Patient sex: M
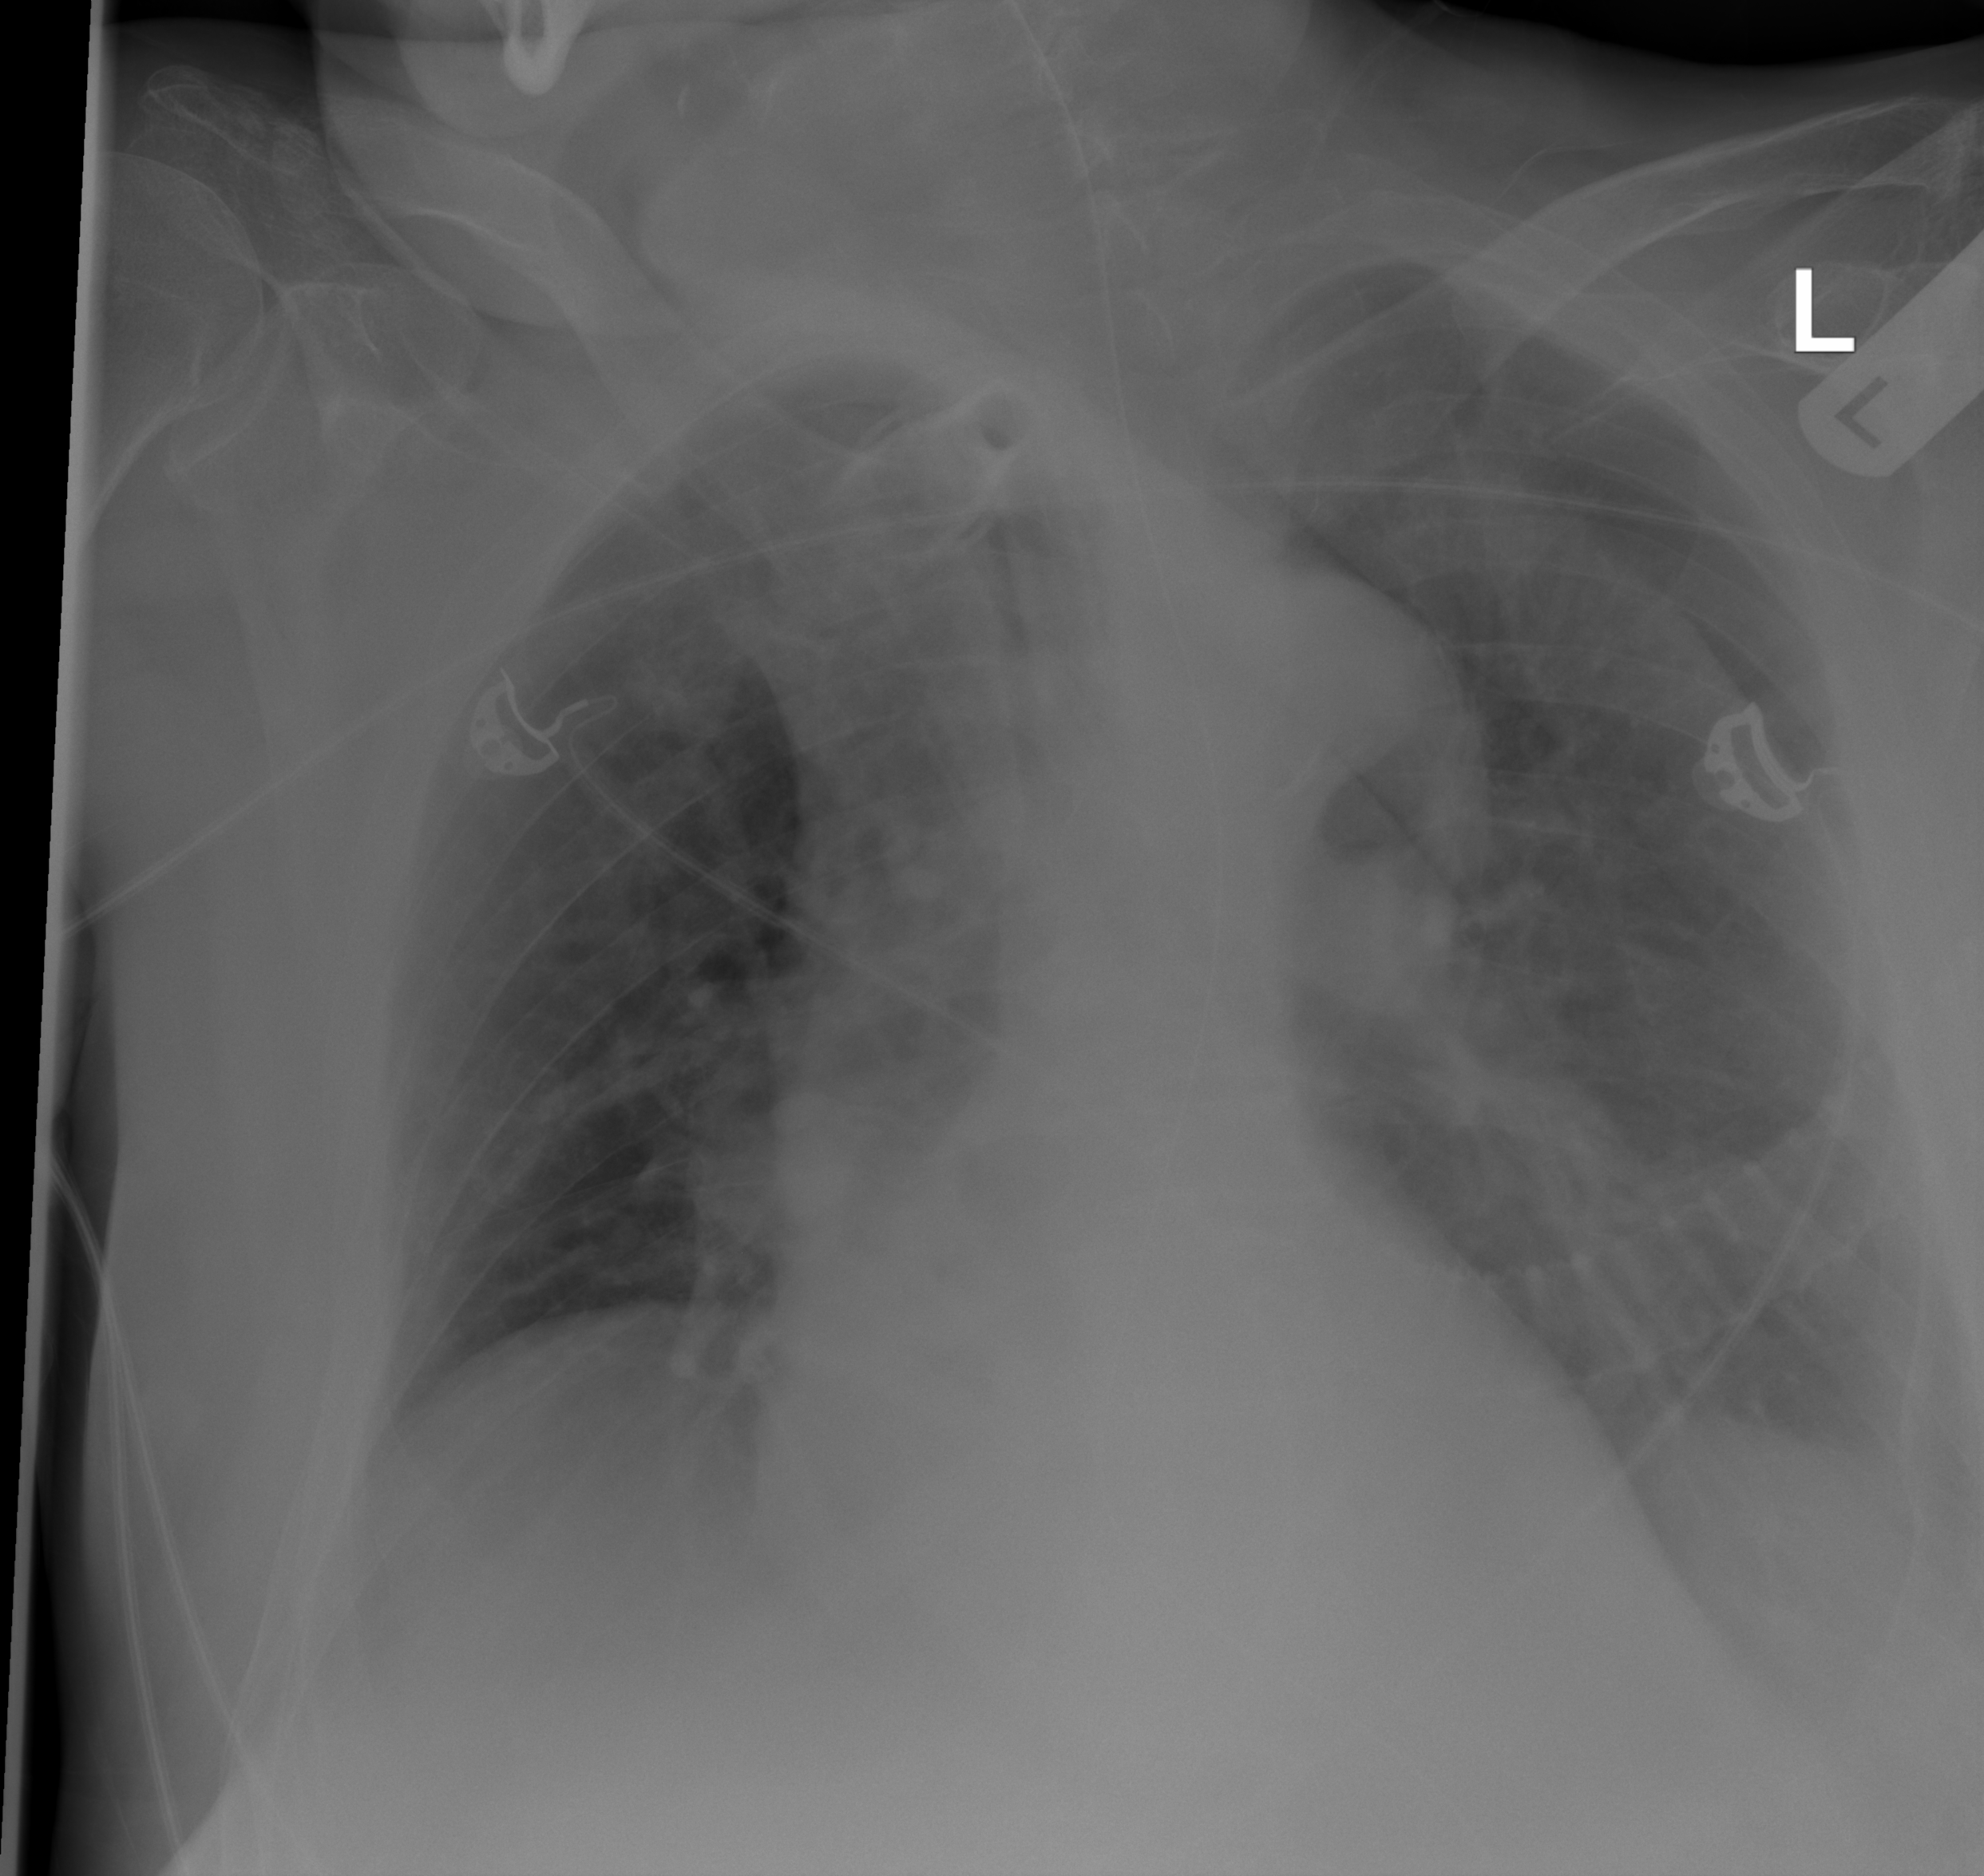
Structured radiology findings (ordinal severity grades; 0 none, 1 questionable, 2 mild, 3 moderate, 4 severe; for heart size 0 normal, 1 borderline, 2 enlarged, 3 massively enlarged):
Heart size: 2
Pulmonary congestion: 0
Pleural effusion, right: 0
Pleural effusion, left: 1
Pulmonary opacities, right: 0
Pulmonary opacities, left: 2
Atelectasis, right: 0
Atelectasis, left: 1